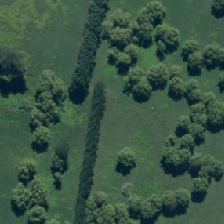
Land cover: deciduous_hardwood